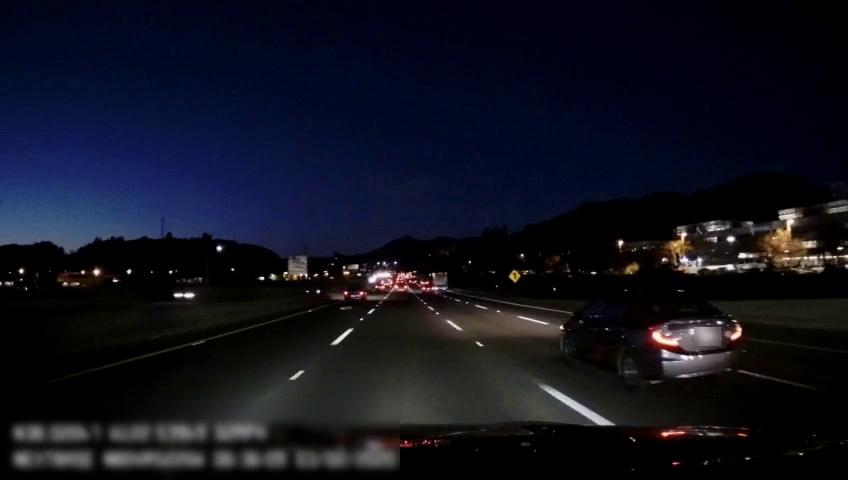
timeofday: Night
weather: Other
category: Drivable Space
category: Vehicles | Car
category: Vehicles | Car
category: Vehicles | Car
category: Vehicles | Car
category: Vehicles | Truck
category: Vehicles | Car
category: Vehicles | SUV
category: Vehicles | Car
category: Lanes | Alternate Lane
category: Lanes | Current Lane
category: Lanes | Current Lane
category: Lanes | Alternate Lane
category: Lanes | Alternate Lane
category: Traffic | Signs
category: Traffic | Signs